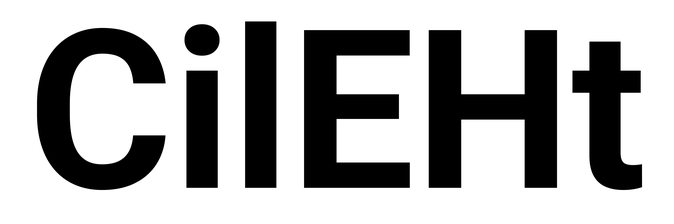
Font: Roboto_Bold